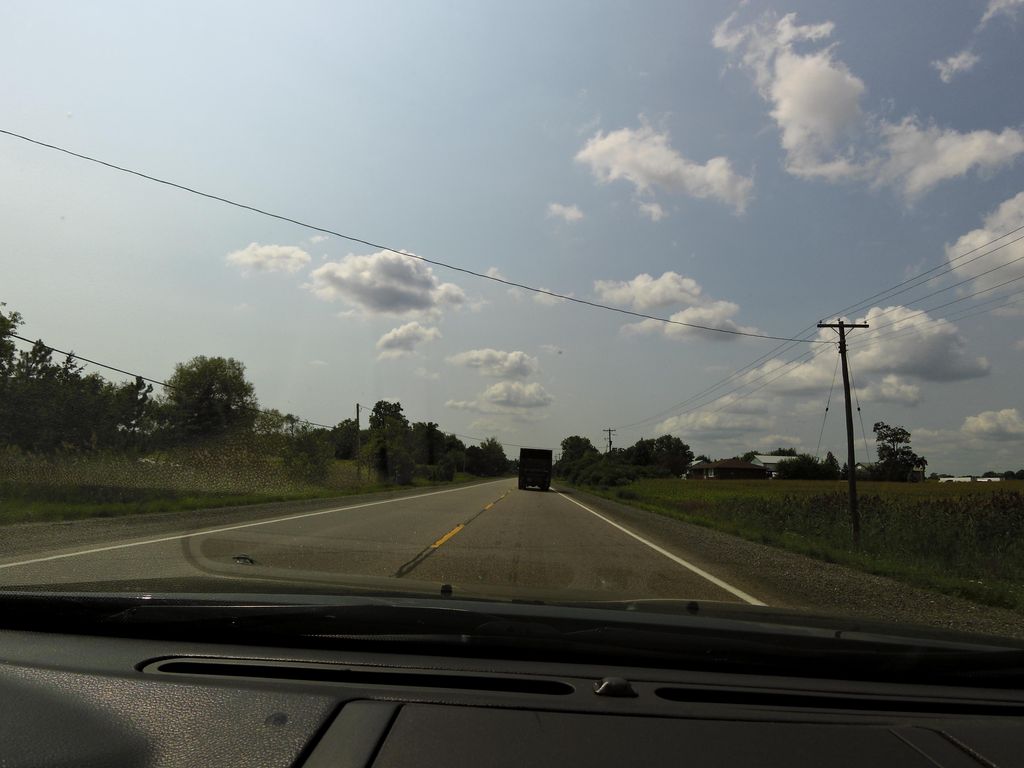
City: hamilton